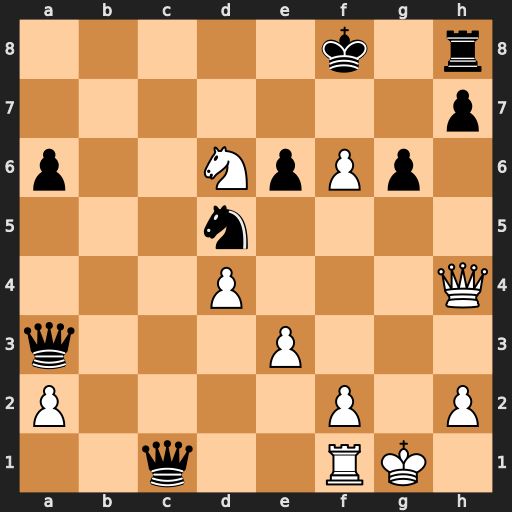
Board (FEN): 5k1r/7p/p2NpPp1/3n4/3P3Q/q3P3/P4P1P/2q2RK1
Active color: w
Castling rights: -
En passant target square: -
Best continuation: Qh6+ Kg8 f7#